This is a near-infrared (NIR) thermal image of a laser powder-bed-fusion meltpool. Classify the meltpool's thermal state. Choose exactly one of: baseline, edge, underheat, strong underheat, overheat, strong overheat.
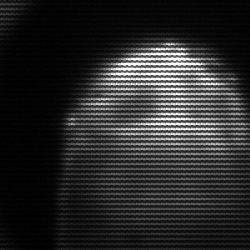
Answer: edge